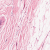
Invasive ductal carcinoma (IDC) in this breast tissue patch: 0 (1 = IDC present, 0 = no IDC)